Aerial crown-view tile of a tropical tree (Barro Colorado Island, Panama), acquired 20240813:
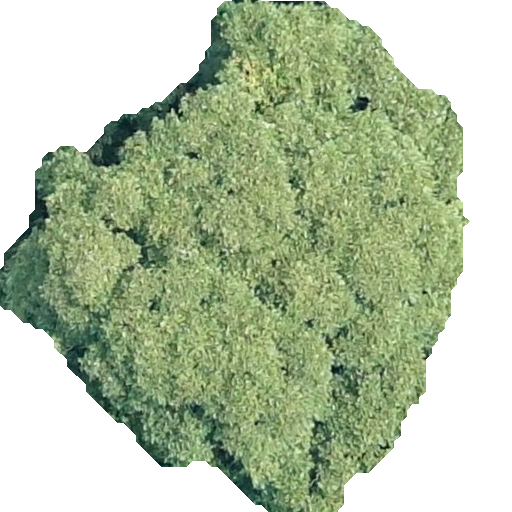
Species: Dipteryx oleifera
GBIF accepted scientific name: Dipteryx oleifera
Crown area: 242.797 m²